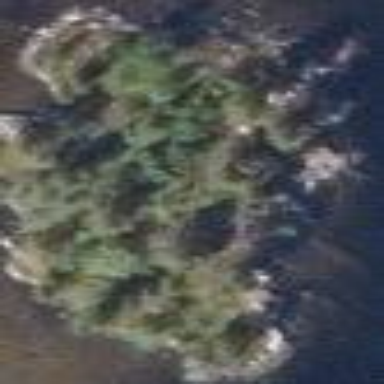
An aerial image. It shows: Islet.